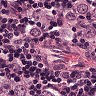
Metastatic tissue present: yes